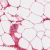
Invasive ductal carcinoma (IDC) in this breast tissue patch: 0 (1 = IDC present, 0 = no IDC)